Question: Here is a sample of my data:

'ID' - 'autonumber' ~ is their 'primary key'
'Week' - literally the week piglets were born
'Sow Order' - Sow number
Rules:
1. If piglets were born the same week, regardless their Sow. Piglet numbering continues
2. If piglets were born next week, numbering returns to 0001 then Rule 1.
The way piglets were to be added is, 'week + sow + (number of piglets)'. For example, (10), it will generate ten piglets 0001 to 0010 in week=01 & sow=01.
The problem is, what if the user had a mistake on the number of piglets to be added? Based on the picture, '01 01 has two piglets', what if its not just 2? Say, its 3. So user need to delete it and then numbering be adjusted to..
'''
01 | 01 | 0001
01 | 01 | 0002
01 | 01 | 0003
01 | 02 | 0004
01 | 02 | 0005
'''
What is the proper method to do this kind of stuff?
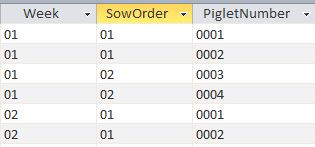
Answer: If the Access database version is at least Access 2010 then event-driven data macros can be used to enforce the numbering scheme. For a table named [Piglets]

with data macros for [AfterInsert]:

[AfterUpdate]:

[AfterDelete]:

and a named data macro [RenumberPiglets]:

the renumbering takes place automatically, even if the table is updated from an external application (e.g., VB.NET or C#).
For Access database versions 2007 and earlier, similar logic would have to be written into the data-entry form(s) used to update the table.